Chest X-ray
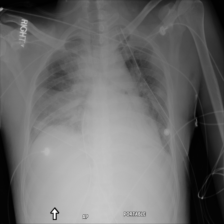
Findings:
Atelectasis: negative
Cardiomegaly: negative
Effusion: positive
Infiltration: negative
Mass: negative
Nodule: negative
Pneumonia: negative
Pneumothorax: negative
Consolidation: negative
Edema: negative
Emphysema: negative
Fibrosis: negative
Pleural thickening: negative
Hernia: negative